Aerial crown-view tile of a tropical tree (Barro Colorado Island, Panama), acquired 20240918:
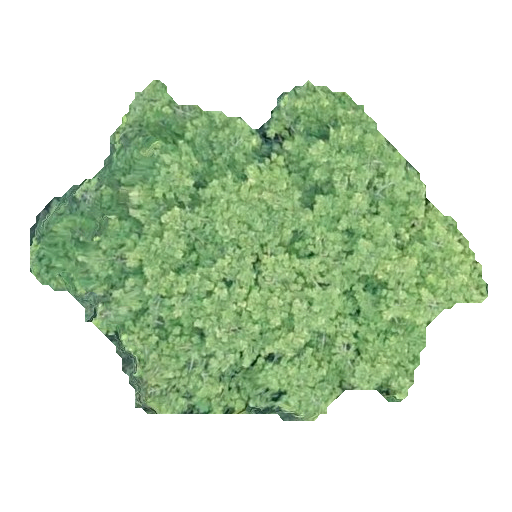
Species: Virola surinamensis
GBIF accepted scientific name: Virola surinamensis
Crown area: 162.966 m²